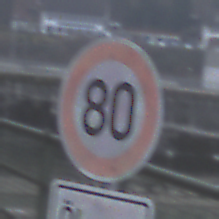
Verkehrszeichen: Geschwindigkeit80
Zusatzzeichen unten: HinweiseAufGefahrenDurchVerbaleAngabe1
Umgebung: Outdoor, Suburban
Tageszeit: MorningAfternoon
Wetter: Overcast
Licht: Natural
Jahreszeit: NotSpecified
Kontrast: LowContrast